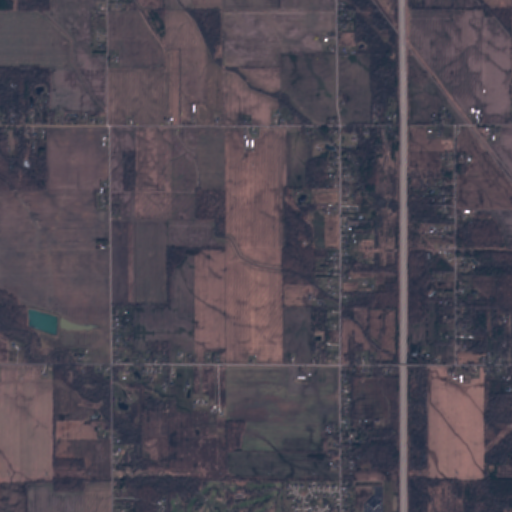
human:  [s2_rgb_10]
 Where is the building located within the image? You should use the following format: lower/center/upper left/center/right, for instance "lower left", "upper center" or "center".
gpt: The building is located in the lower center of the image.
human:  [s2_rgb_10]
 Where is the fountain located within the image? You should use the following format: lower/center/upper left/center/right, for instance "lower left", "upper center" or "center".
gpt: The fountain is located in the upper right of the image.
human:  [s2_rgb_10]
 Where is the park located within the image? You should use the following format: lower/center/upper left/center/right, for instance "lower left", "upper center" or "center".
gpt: There is no park in the image.